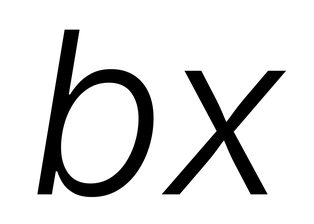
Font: Inter-Italic_Light_Italic